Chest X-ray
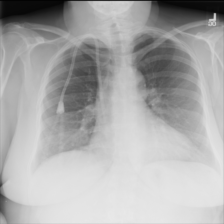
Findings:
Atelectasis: negative
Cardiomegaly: negative
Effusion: negative
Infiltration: negative
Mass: negative
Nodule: negative
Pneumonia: negative
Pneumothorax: negative
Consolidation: negative
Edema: negative
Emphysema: negative
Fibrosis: negative
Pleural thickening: negative
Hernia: negative